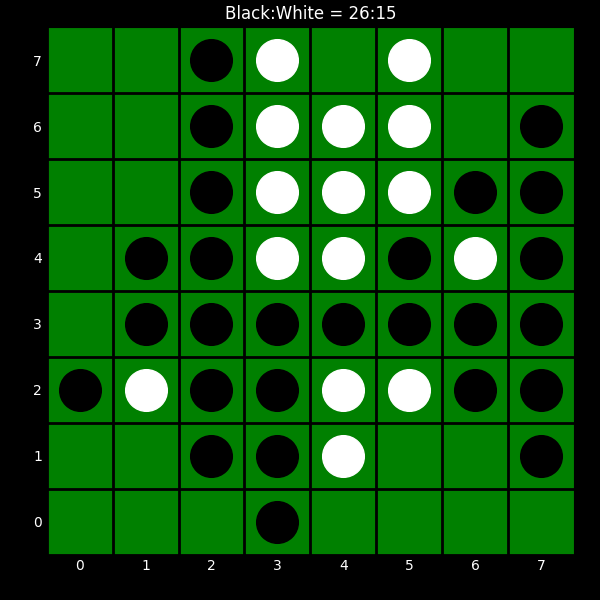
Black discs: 26
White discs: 15